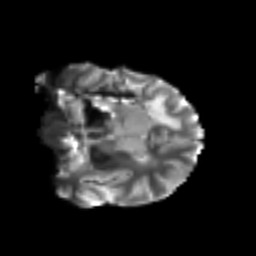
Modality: T2w
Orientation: coronal
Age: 31
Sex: female
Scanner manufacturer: siemens
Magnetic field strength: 3 T
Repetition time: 4.5 s
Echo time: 0.103 s